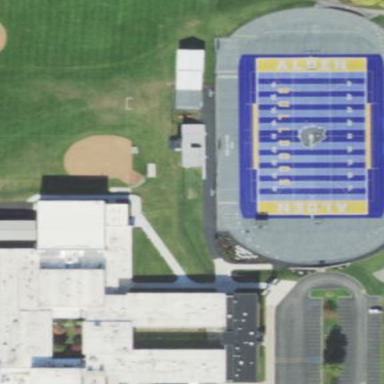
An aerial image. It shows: Athletics track located in leisure land area.